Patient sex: M
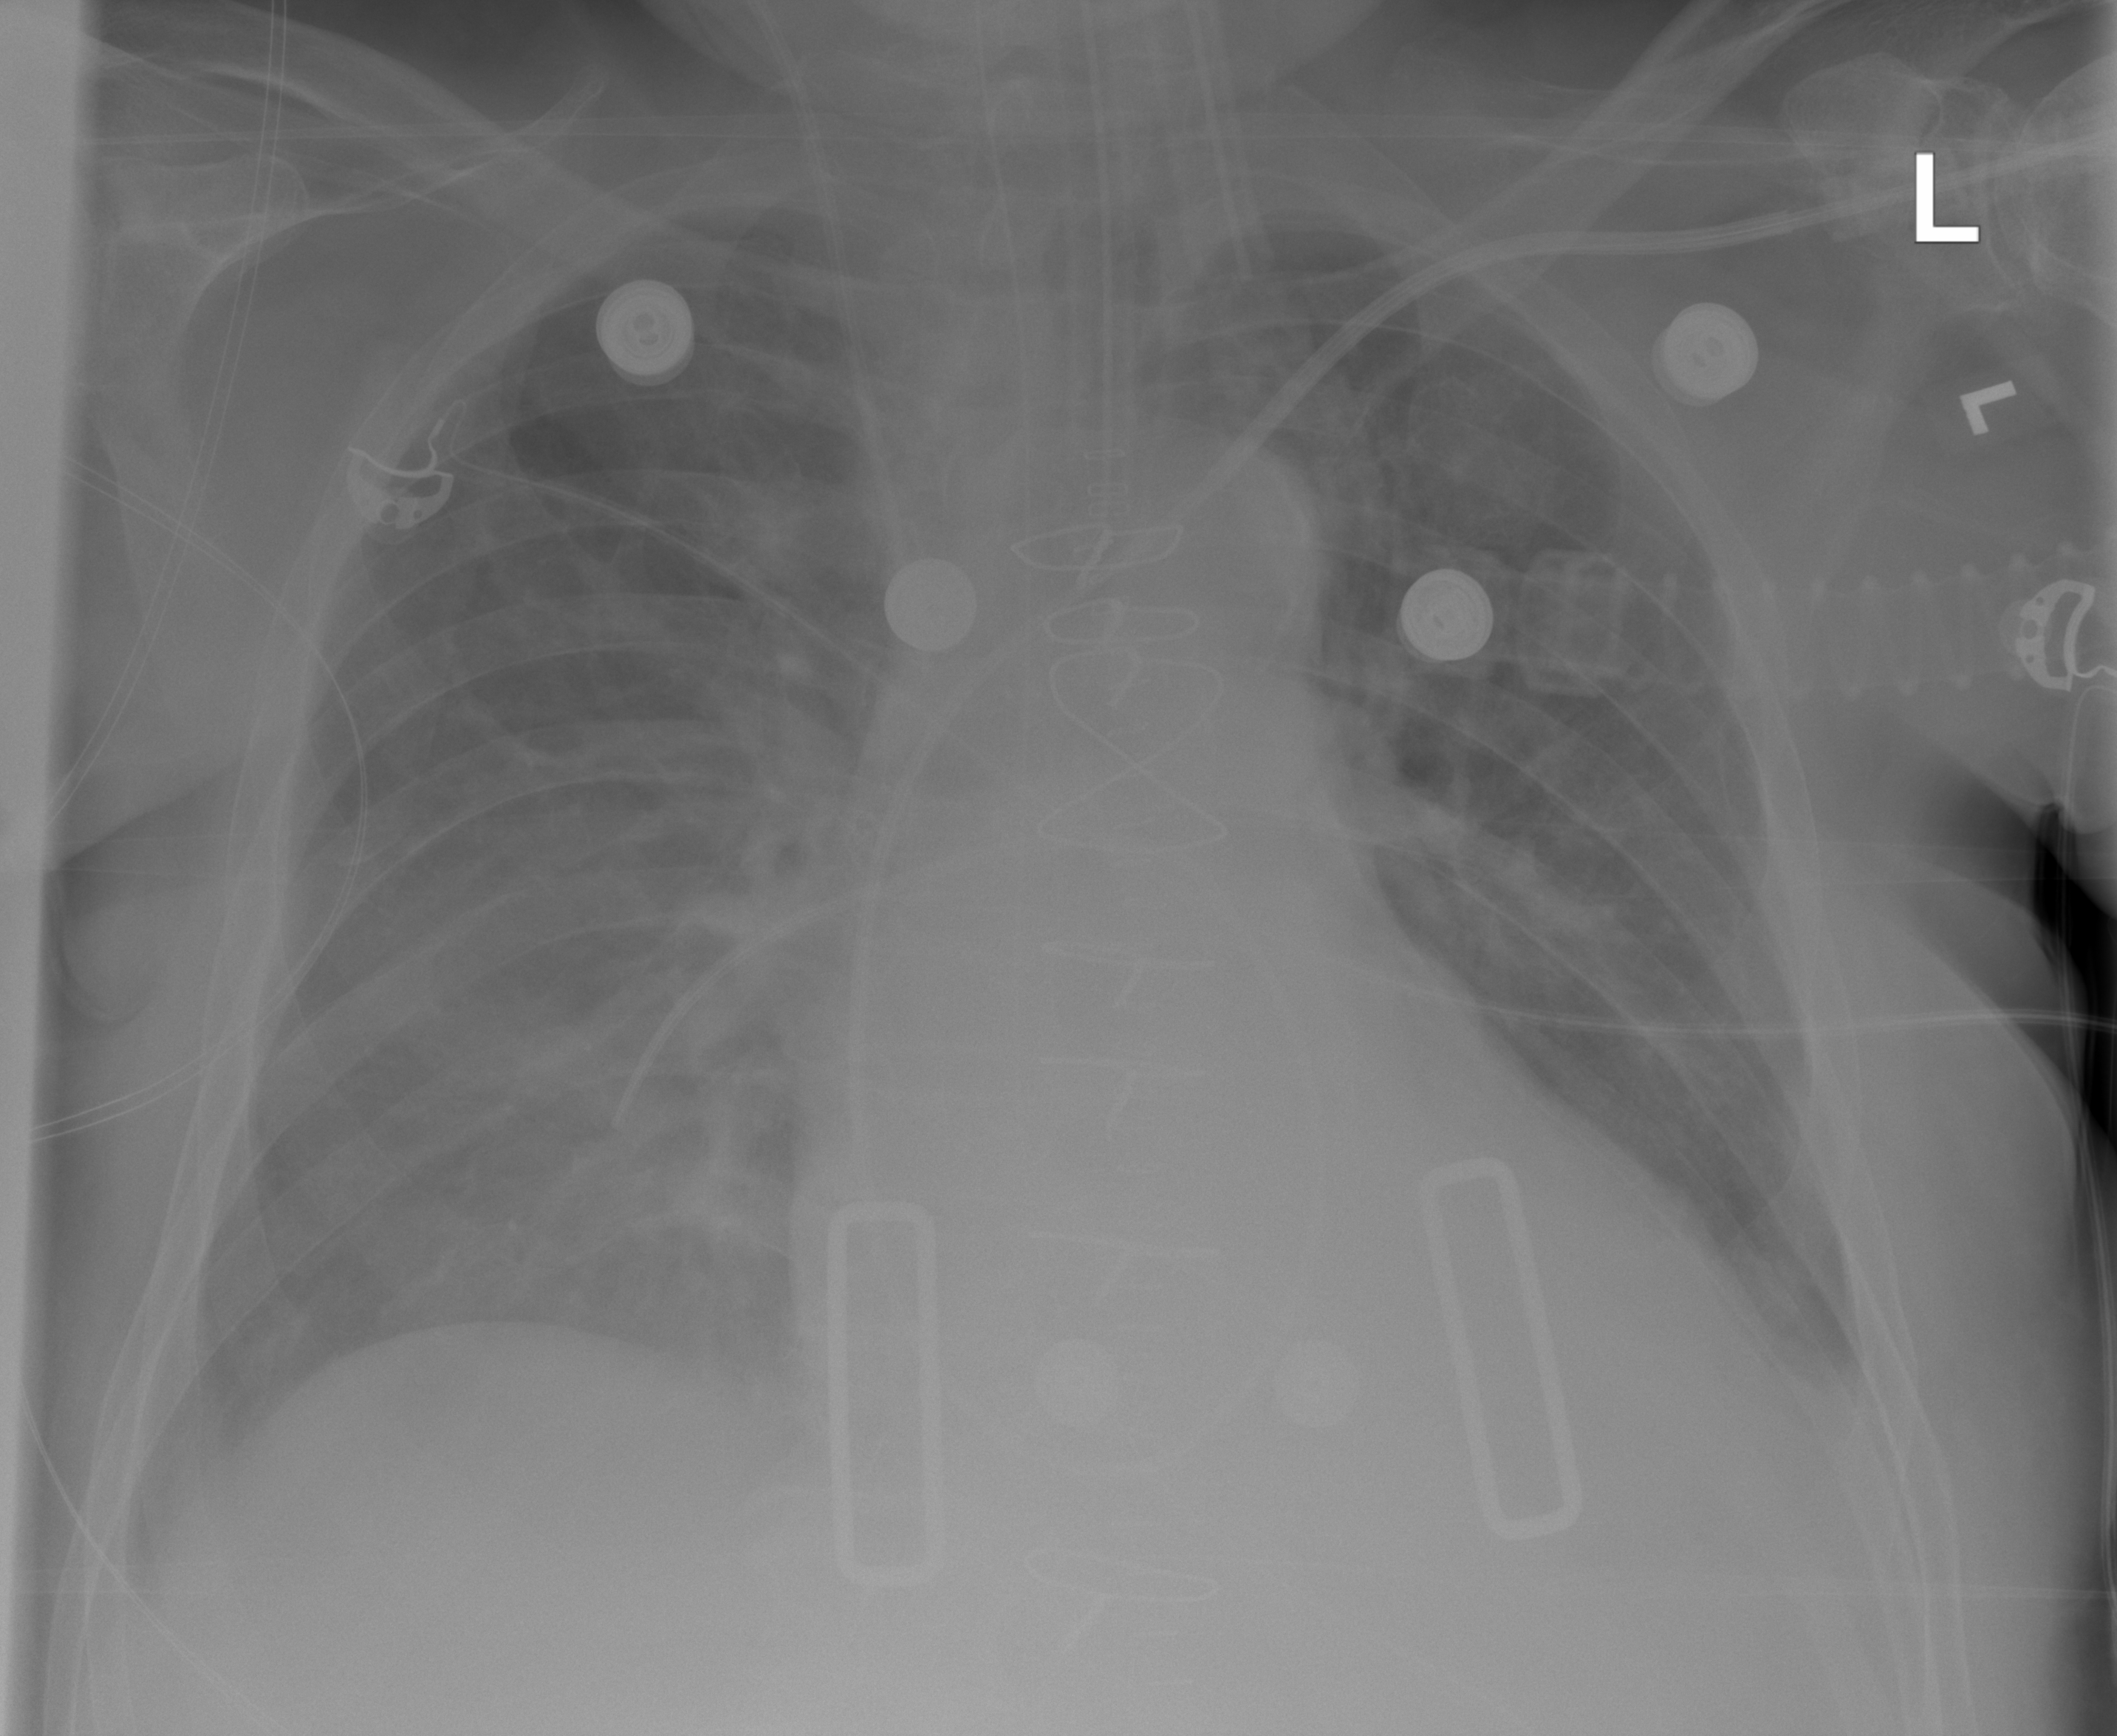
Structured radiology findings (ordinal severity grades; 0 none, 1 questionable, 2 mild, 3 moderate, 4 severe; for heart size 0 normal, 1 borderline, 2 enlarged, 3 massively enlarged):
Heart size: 2
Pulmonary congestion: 0
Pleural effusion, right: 0
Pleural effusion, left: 2
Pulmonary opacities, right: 0
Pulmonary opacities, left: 0
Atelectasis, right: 0
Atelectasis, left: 0